Question: I am new to programming and am currently enrolled in an introductory spatial analysis course which uses R. The following code yields the tmaps included below.
How can I center the title for each tmap as well as position the legend on the top right without laying over top the maps themselves?
Thank you very much for your assistance.
'''
ga1 = tm_shape(a2georgia) +
tm_polygons('PctBlack', style='quantile', breaks=c(4.98,11.75, 22.35,27.64, 32.55, 40.06, 48.18, 79.64),
n=8, palette=c('lightblue','khaki1', 'red3'), title='Quantiles(8)',
border.col='grey27', alpha=.9) +
tm_layout(legend.position = c("right", "top"), title= '% of Population of Black Race', title.position = c('right', 'top'))
ga_cartogram <- cartogram_cont(a2georgia, "PctBlack", itermax=5)
ga2 = tm_shape(ga_cartogram) +
tm_polygons("PctBlack", style='quantile', breaks=c(4.98,11.75, 22.35,27.64, 32.55, 40.06, 48.18, 79.64),
n=8, palette=c('lightblue','khaki1', 'red3'), title='Quantiles(8)',
border.col='grey27', alpha=.9) +
tm_layout(legend.position = c("right", "top"), title= '% of Population of Black Race', title.position = c('right', 'top'))
tmap_arrange(ga1,ga2)
'''

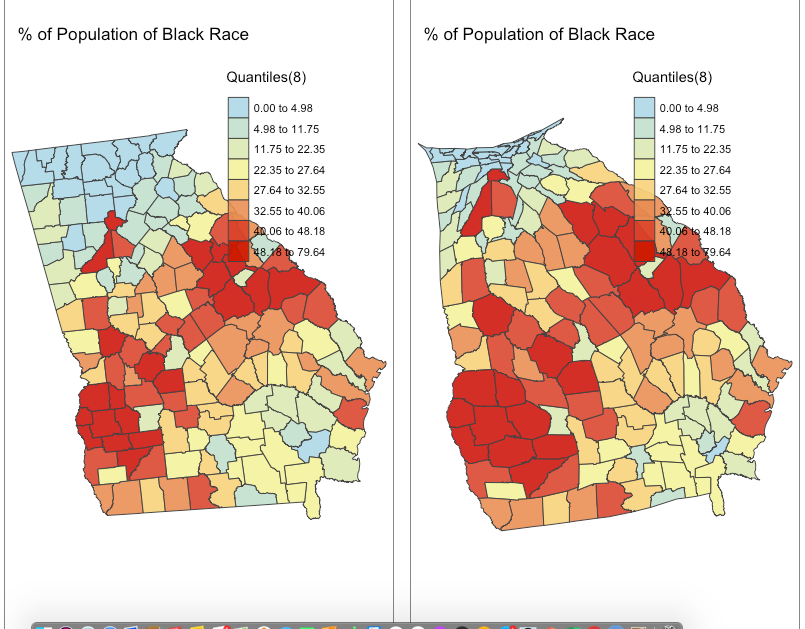
Answer: The problem is that {tmap} draws legend and titles inside the bounding box of your polygon. To make more room you have to extend the bounding box somewhat.
A while back I wrote a blog post on this topic, you might want to have a look at that <URL>
As your example is not exactly reproducible I will demonstrate the technique on the North Carolina shapefile that is shipped with {sf} and thus widely available.
'''
library(sf)
library(tmap)
# NC counties - a shapefile shipped with the sf package
nc <- st_read(system.file("shape/nc.shp", package ="sf"))
# bad, bad map...
tm_shape(nc) + tm_polygons("NWBIR74", style='quantile',
breaks=c(4.98,11.75, 22.35,27.64, 32.55, 40.06, 48.18, 79.64),
n=8, palette=c('lightblue','khaki1', 'red3'),
title='Quantiles(8)',
border.col='grey27', alpha=.9) +
tm_layout(legend.position = c("right", "top"),
title= '% of Population of Black Race',
title.position = c('right', 'top'))
'''
<URL>
'''
# make some bbox magic
bbox_new <- st_bbox(nc) # current bounding box
xrange <- bbox_new$xmax - bbox_new$xmin # range of x values
yrange <- bbox_new$ymax - bbox_new$ymin # range of y values
# bbox_new[1] <- bbox_new[1] - (0.25 * xrange) # xmin - left
bbox_new[3] <- bbox_new[3] + (0.25 * xrange) # xmax - right
# bbox_new[2] <- bbox_new[2] - (0.25 * yrange) # ymin - bottom
bbox_new[4] <- bbox_new[4] + (0.2 * yrange) # ymax - top
bbox_new <- bbox_new %>% # take the bounding box ...
st_as_sfc() # ... and make it a sf polygon
# looks better, does it?
tm_shape(nc, bbox = bbox_new) + tm_polygons("NWBIR74", style='quantile',
breaks=c(4.98,11.75, 22.35,27.64, 32.55, 40.06, 48.18, 79.64),
n=8, palette=c('lightblue','khaki1', 'red3'),
title='Quantiles(8)',
border.col='grey27', alpha=.9) +
tm_layout(legend.position = c("right", "top"),
title= '% of Population of Black Race',
title.position = c('right', 'top'))
'''
<URL>